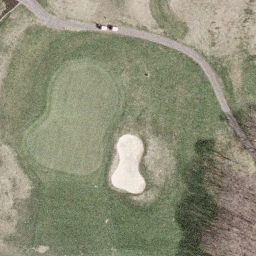
Label: golf course